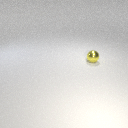
small yellow metal sphere